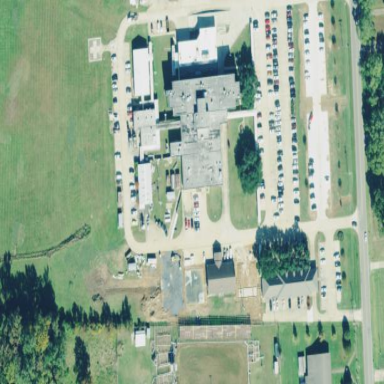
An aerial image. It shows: Healthcare facility identified as hospital.